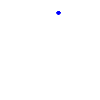
Particle: kaon